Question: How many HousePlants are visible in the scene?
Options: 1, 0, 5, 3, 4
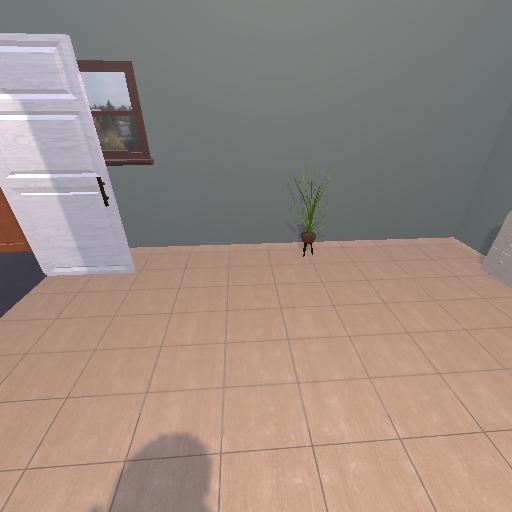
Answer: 1